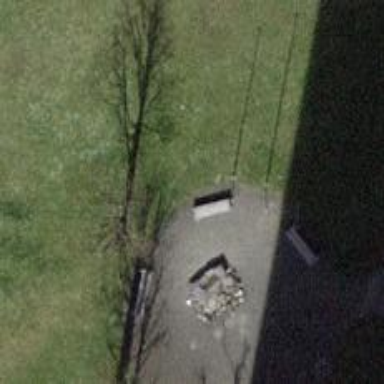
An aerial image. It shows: Bench.